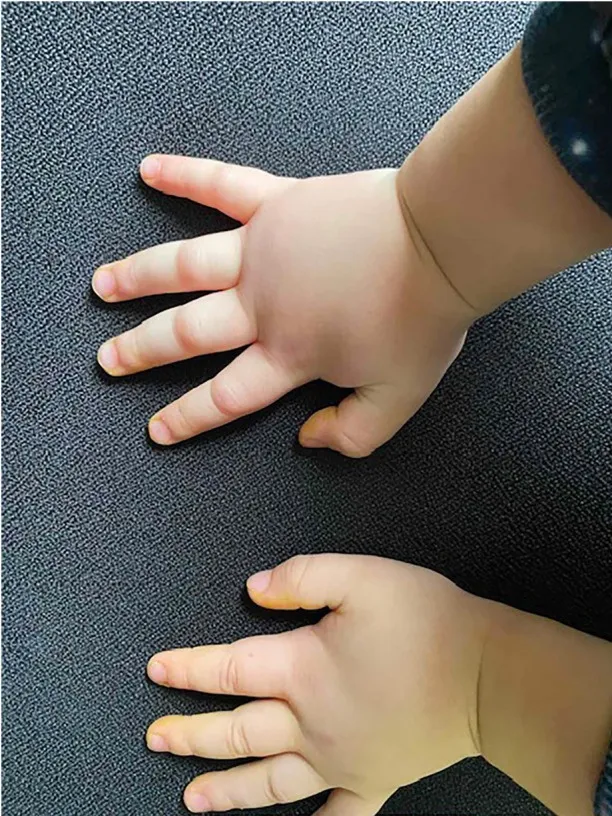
First attack of HAE angioedema of the hands (2 h later).
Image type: medical_photograph (other_medical_photograph)